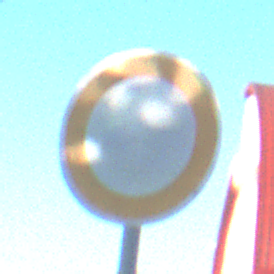
Verkehrszeichen: VerbotFahrzeugeAllerArt
Umgebung: Outdoor, Urban
Tageszeit: MorningAfternoon
Wetter: Clear
Licht: Natural
Jahreszeit: NotSpecified
Kontrast: HighContrast